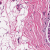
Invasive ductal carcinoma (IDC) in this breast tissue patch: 0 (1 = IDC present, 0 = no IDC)